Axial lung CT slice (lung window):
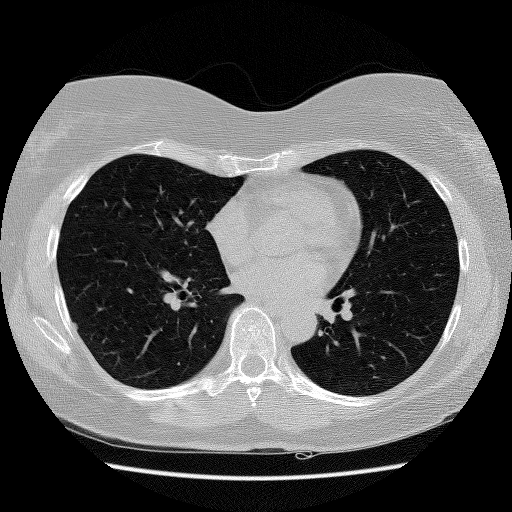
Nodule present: no